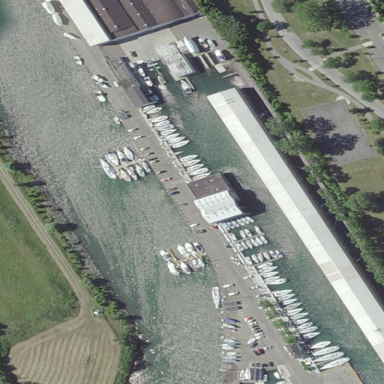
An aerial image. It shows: Marina on leisure land.